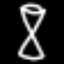
Label: hourglass